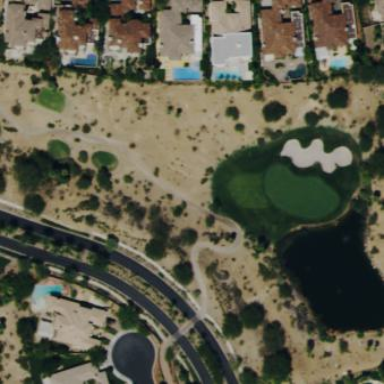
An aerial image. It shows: Area of rough grass used for golf.